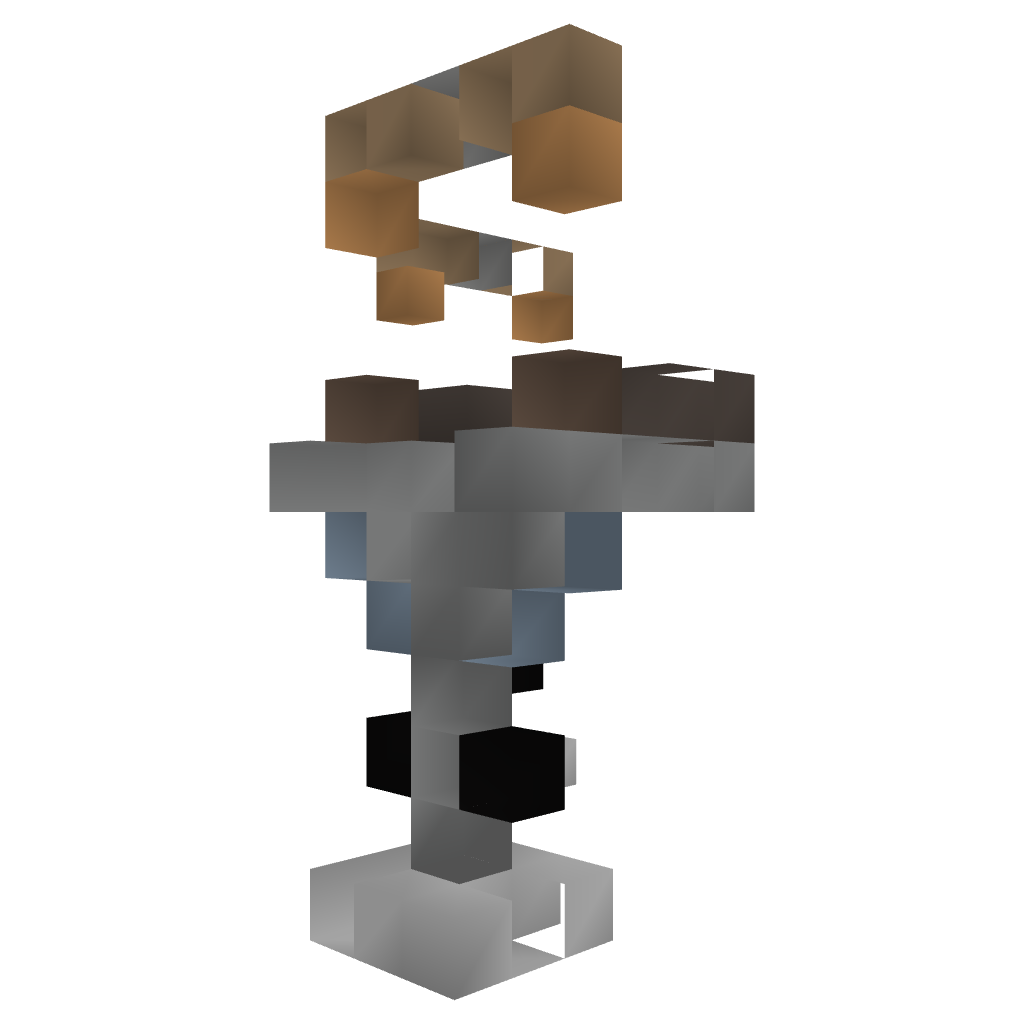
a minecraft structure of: Raised Railway Turn